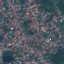
Land use / land cover: Residential